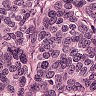
Metastatic tissue present: yes